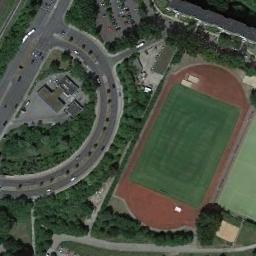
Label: ground_track_field